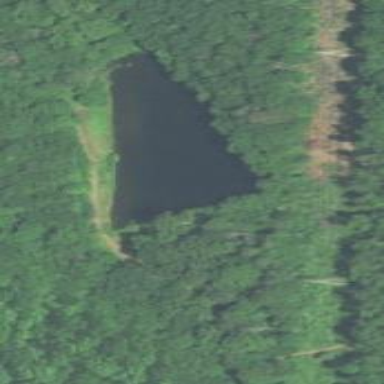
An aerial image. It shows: Dam along waterway.